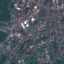
Label: Residential